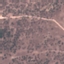
Label: HerbaceousVegetation